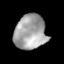
Tissue: prostate
Cell type: T cells
Senescence score: 0.3355
Nuclear area (px): 1083
Mean DAPI intensity: 164.71